Interaction volume radius: 10 \u00c5
Interaction volume height: 25 \u00c5
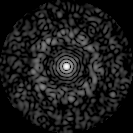
Disorder parameter: 0.8285